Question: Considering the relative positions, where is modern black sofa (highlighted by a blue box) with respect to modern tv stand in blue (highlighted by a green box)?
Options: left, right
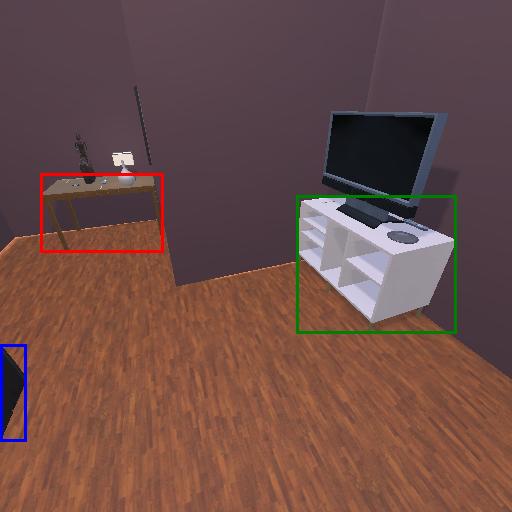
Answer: left